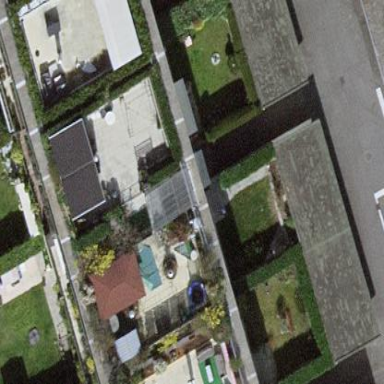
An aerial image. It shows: Garden surrounded by fence.